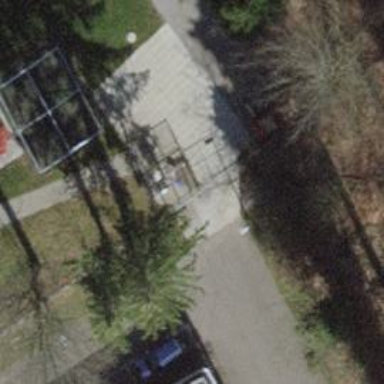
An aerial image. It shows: Gate.